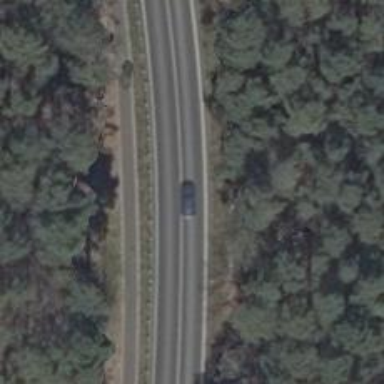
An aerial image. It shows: Primary road with asphalt surface.